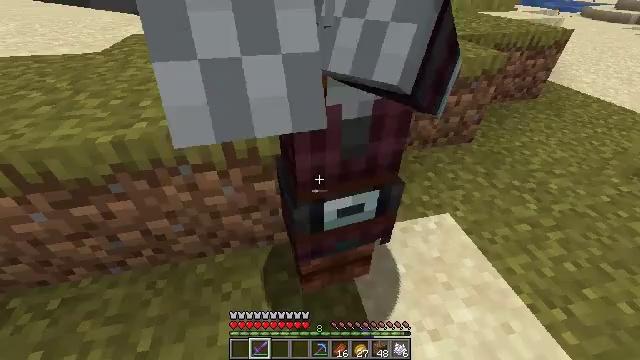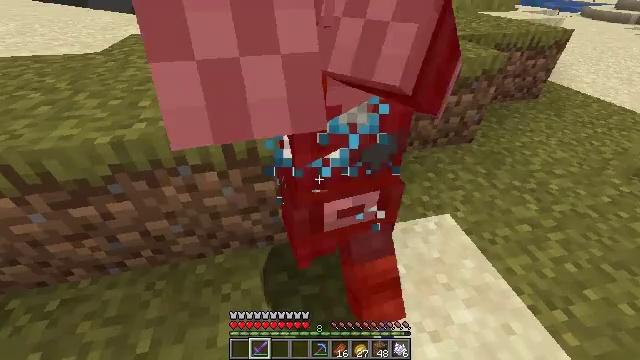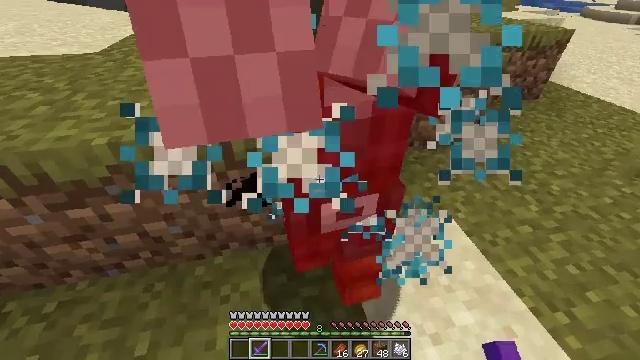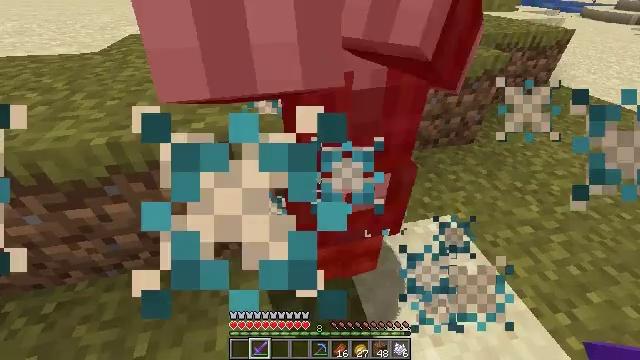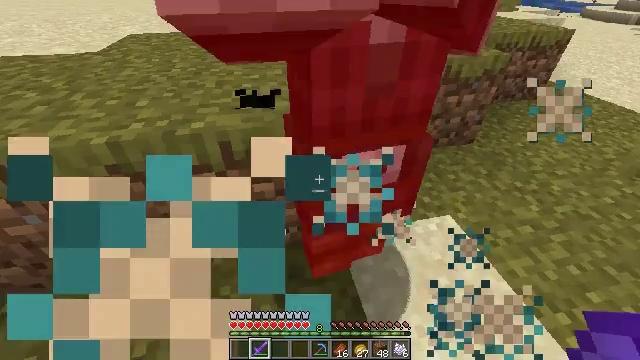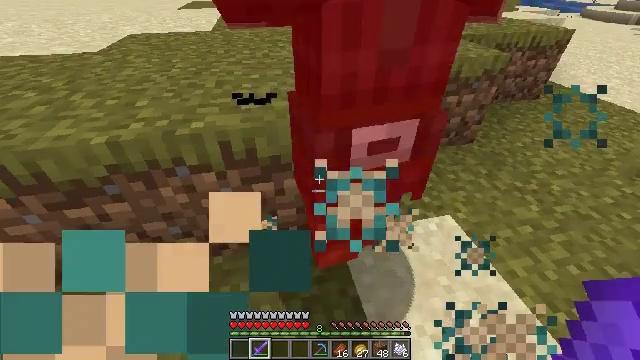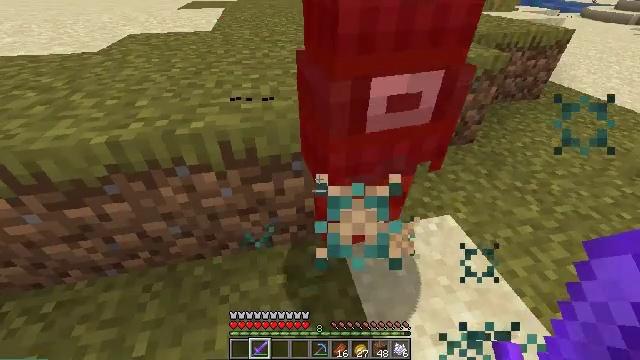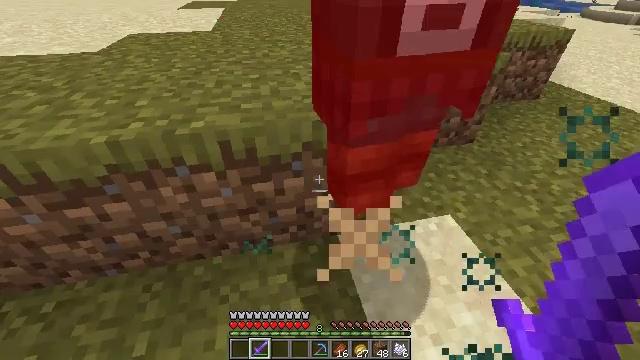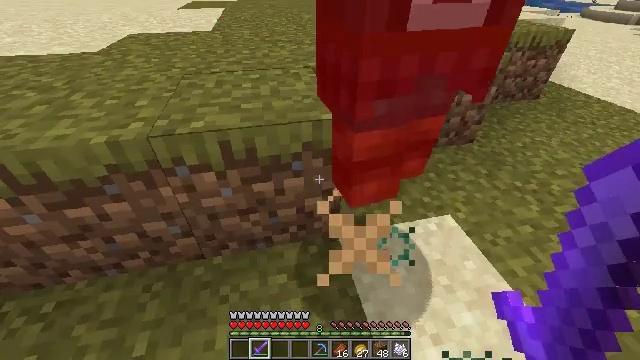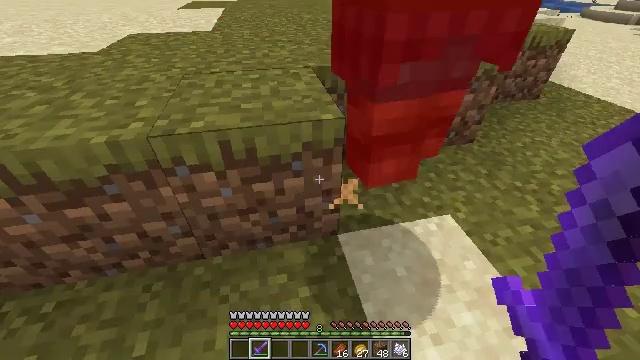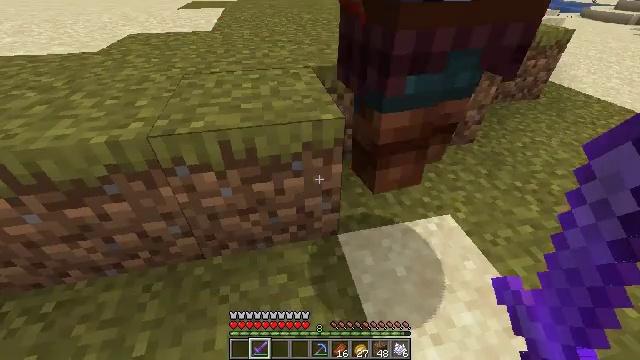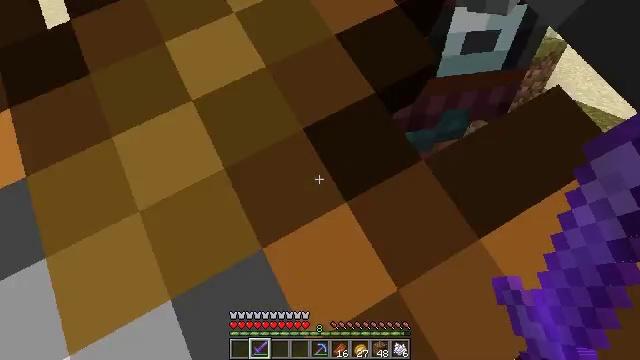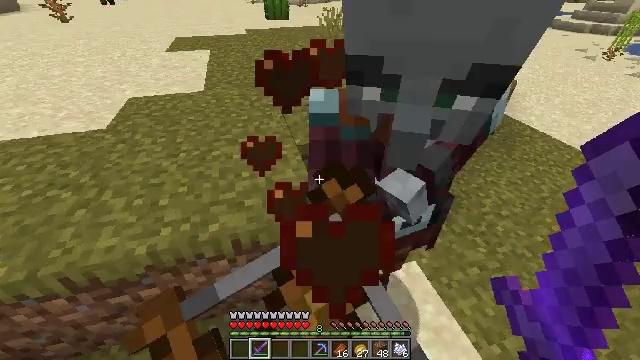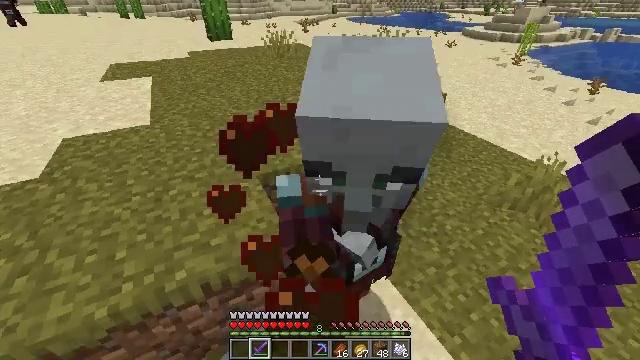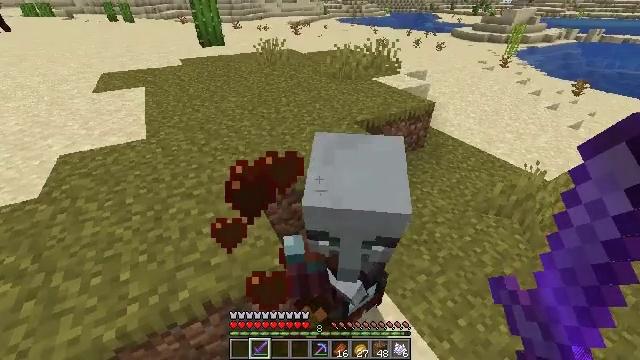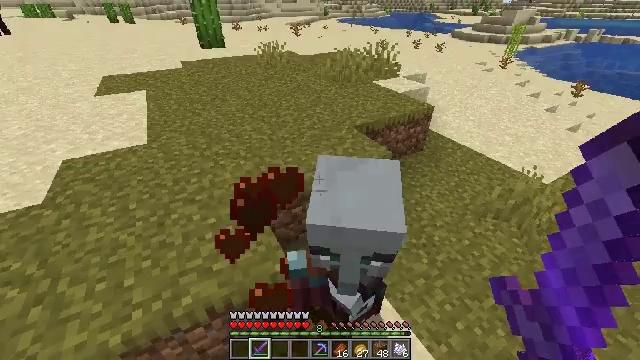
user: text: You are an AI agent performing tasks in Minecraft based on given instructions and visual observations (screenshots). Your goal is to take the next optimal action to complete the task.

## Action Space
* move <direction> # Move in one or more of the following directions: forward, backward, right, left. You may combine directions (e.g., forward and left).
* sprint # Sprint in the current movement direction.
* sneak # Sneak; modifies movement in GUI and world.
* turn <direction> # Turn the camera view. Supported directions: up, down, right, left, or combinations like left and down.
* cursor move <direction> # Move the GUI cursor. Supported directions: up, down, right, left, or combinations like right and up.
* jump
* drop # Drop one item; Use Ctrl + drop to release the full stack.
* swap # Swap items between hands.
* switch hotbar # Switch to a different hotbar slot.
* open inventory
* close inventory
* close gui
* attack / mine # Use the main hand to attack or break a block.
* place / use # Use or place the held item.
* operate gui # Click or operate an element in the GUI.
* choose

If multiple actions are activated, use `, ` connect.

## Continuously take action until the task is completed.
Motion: motion action
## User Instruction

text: Combat the pillager.
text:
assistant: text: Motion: no_op
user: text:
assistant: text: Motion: no_op
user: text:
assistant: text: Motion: no_op
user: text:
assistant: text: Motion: no_op
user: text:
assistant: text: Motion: no_op
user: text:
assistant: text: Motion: no_op
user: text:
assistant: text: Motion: no_op
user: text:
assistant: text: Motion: no_op
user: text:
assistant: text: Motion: no_op
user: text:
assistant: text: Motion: no_op
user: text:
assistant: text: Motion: jump
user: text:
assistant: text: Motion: turn right, jump
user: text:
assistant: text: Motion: turn right and up, jump
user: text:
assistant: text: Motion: turn right, jump
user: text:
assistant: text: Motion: jump
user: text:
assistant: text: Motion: jump
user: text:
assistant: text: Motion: turn right, jump
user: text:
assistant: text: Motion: turn right, attack / mine, jump
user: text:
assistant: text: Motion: attack / mine
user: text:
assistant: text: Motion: attack / mine
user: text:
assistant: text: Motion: attack / mine
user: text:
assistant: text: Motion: attack / mine
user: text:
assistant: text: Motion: no_op